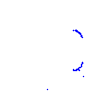
Particle: proton